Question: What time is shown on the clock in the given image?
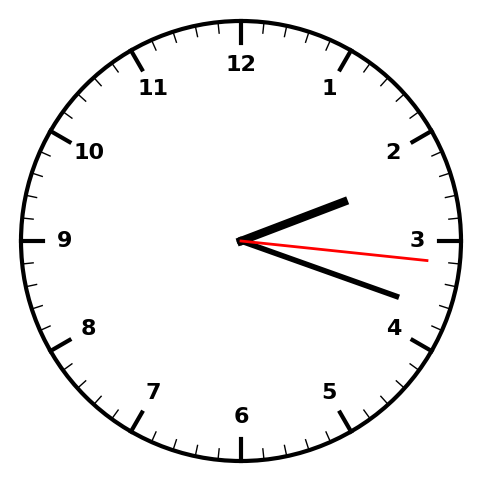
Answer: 02:18:16